Question: I'm using Slim framework for my project. I've copied the Slim folder to my project directory.
No following is the code I'm having issue with :
PHP Code(requestdemo.php):
'''
<?php
require 'Slim/Slim.php';
/* Invoke the static "registerAutoloader()" function defined within Slim class.
* Register the autoloader is very important.
* Without doing it nothing will work.
*/
\Slim\Slim::registerAutoloader();
//Instantiate Slim class in order to get a reference for the object.
$application = new \Slim\Slim();
$application->get(
'/request',
function()
{
GlOBAL $application;
echo "&nbsp;<br/><b>request methods</b>";
echo "<br/>application->request->getMethod()=".$application->request->getMethod();
echo "<br/>application->request->isGet()=".$application->request->isGet();
echo "<br/>application->request->isPost()=".$application->request->isPost();
echo "<br/>application->request->isPut()=".$application->request->isPut();
echo "<br/>application->request->isDelete()=".$application->request->isDelete();
echo "<br/>application->request->isHead()=".$application->request->isHead();
echo "<br/>application->request->isOptions()=".$application->request->isOptions();
echo "<br/>application->request->isPatch()=".$application->request->isPatch();
echo "<br/>application->request->isAjax()=".$application->request->isAjax();
echo "<br/>&nbsp;<br/><b>request headers</b>";
$headers = $application->request->headers;
foreach($headers as $k=>$v)
{
echo "<br/>$k => $v";
}
echo "<br/>&nbsp;<br/><b>request body</b>";
echo "<br/>body=".$application->request->getBody();
echo "<br/>&nbsp;<br/><b>request variables</b>";
echo "<br/>width=".$application->request->params('width');
echo "<br/>height=".$application->request->params('height');
echo "<br/>&nbsp;<br/><b>request get variables</b>";
echo "<br/>width=".$application->request->get('width');
echo "<br/>height=".$application->request->get('height');
echo "<br/>&nbsp;<br/><b>request post variables</b>";
echo "<br/>width=".$application->request->post('width');
echo "<br/>height=".$application->request->post('height');
echo "<br/>&nbsp;<br/><b>resource uri</b>";
/*From the below line I'm not able to see the output in a browser.*/
echo "<br/>rootUri=".$application->request->getUri();
echo "<br/>resourceUri=".$application->request->getResourceUri();
echo "<br/>&nbsp;<br/><b>request ajax check</b>";
echo "<br/>rootUri=".$application->request->isAjax();
echo "<br/>resourceUri=".$application->request->getResourceUri();
echo "<br/>&nbsp;<br/><b>request helpers</b>";
echo "<br/>content type=".$application->request->getContentType();
echo "<br/>media type=".$application->request->getMediaType();
echo "<br/>host=".$application->request->getHost();
echo "<br/>scheme=".$application->request->getScheme();
echo "<br/>path=".$application->request->getPath();
echo "<br/>url=".$application->request->getUrl();
echo "<br/>user agent=".$application->request->getUserAgent();
});
$application->run();
?>
'''
The file 'requestdemo.php' is present in the directory titled "slimsamples" at location /var/www/slimsamples
As I hit the URL ''http://localhost/slimsamples/requestdemo.php/request'' I'm able to see only the part of output in a browser window. From where I'm not able to see the output I've commented in my code. I'm not able to see the output after line resource uri. See the screenshot for further understanding.

Also there is no syntactical error in it then why it's happening I'm not understanding.
Can someone please find out the mistake I'm making here?
Thanks in advance.
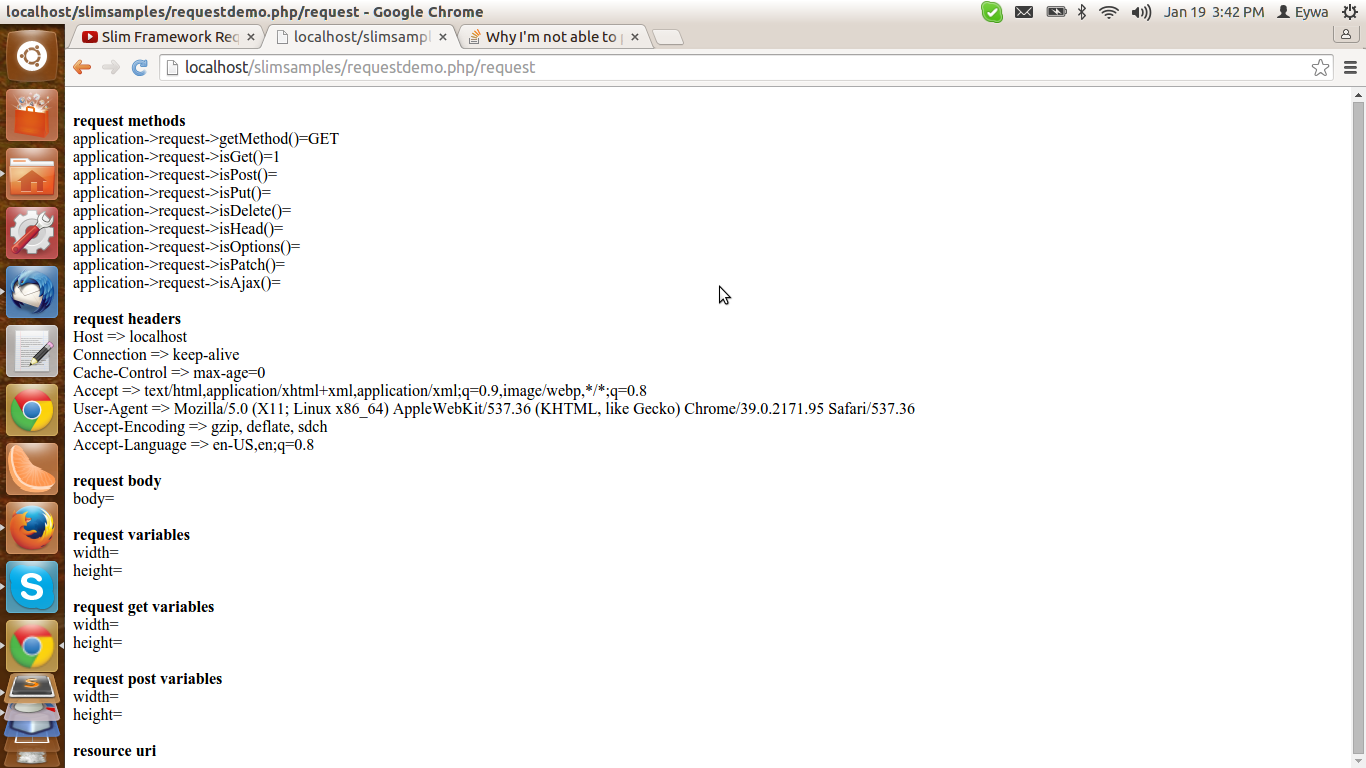
Answer: 'request->getUrl()'
(You used request->getUr())
See <URL>